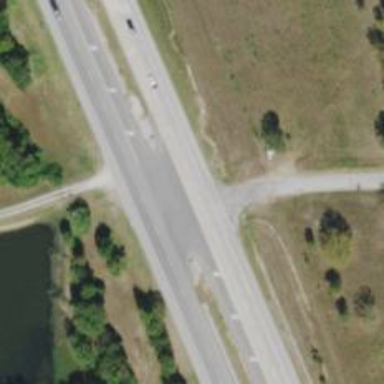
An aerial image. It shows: Trunk highway with expressway features.